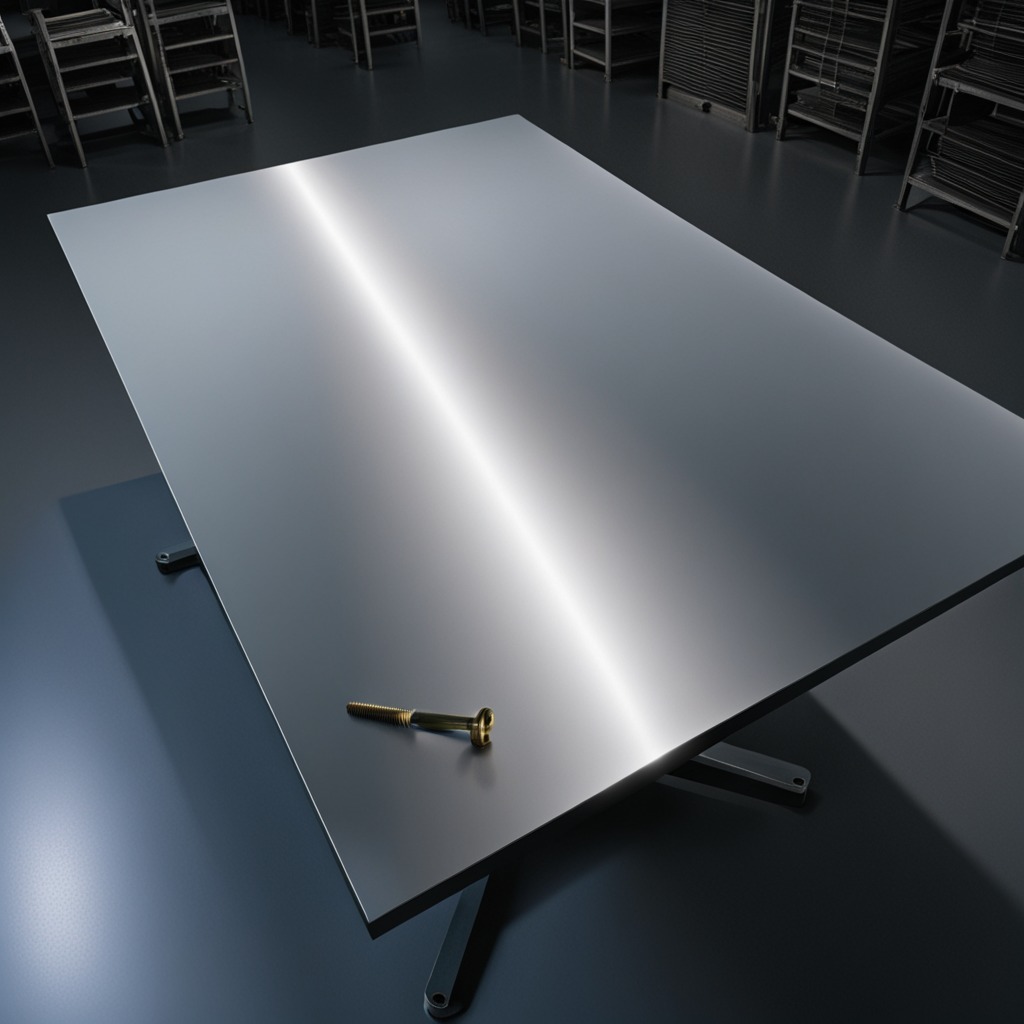
A metal screw lies on a clean empty table in a basement in the evening soft directional lighting on the tabletop realistic grain studio-quality clarity centered framing